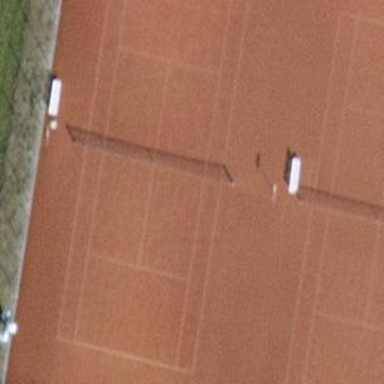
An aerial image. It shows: Tennis court on pitch.